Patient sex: M
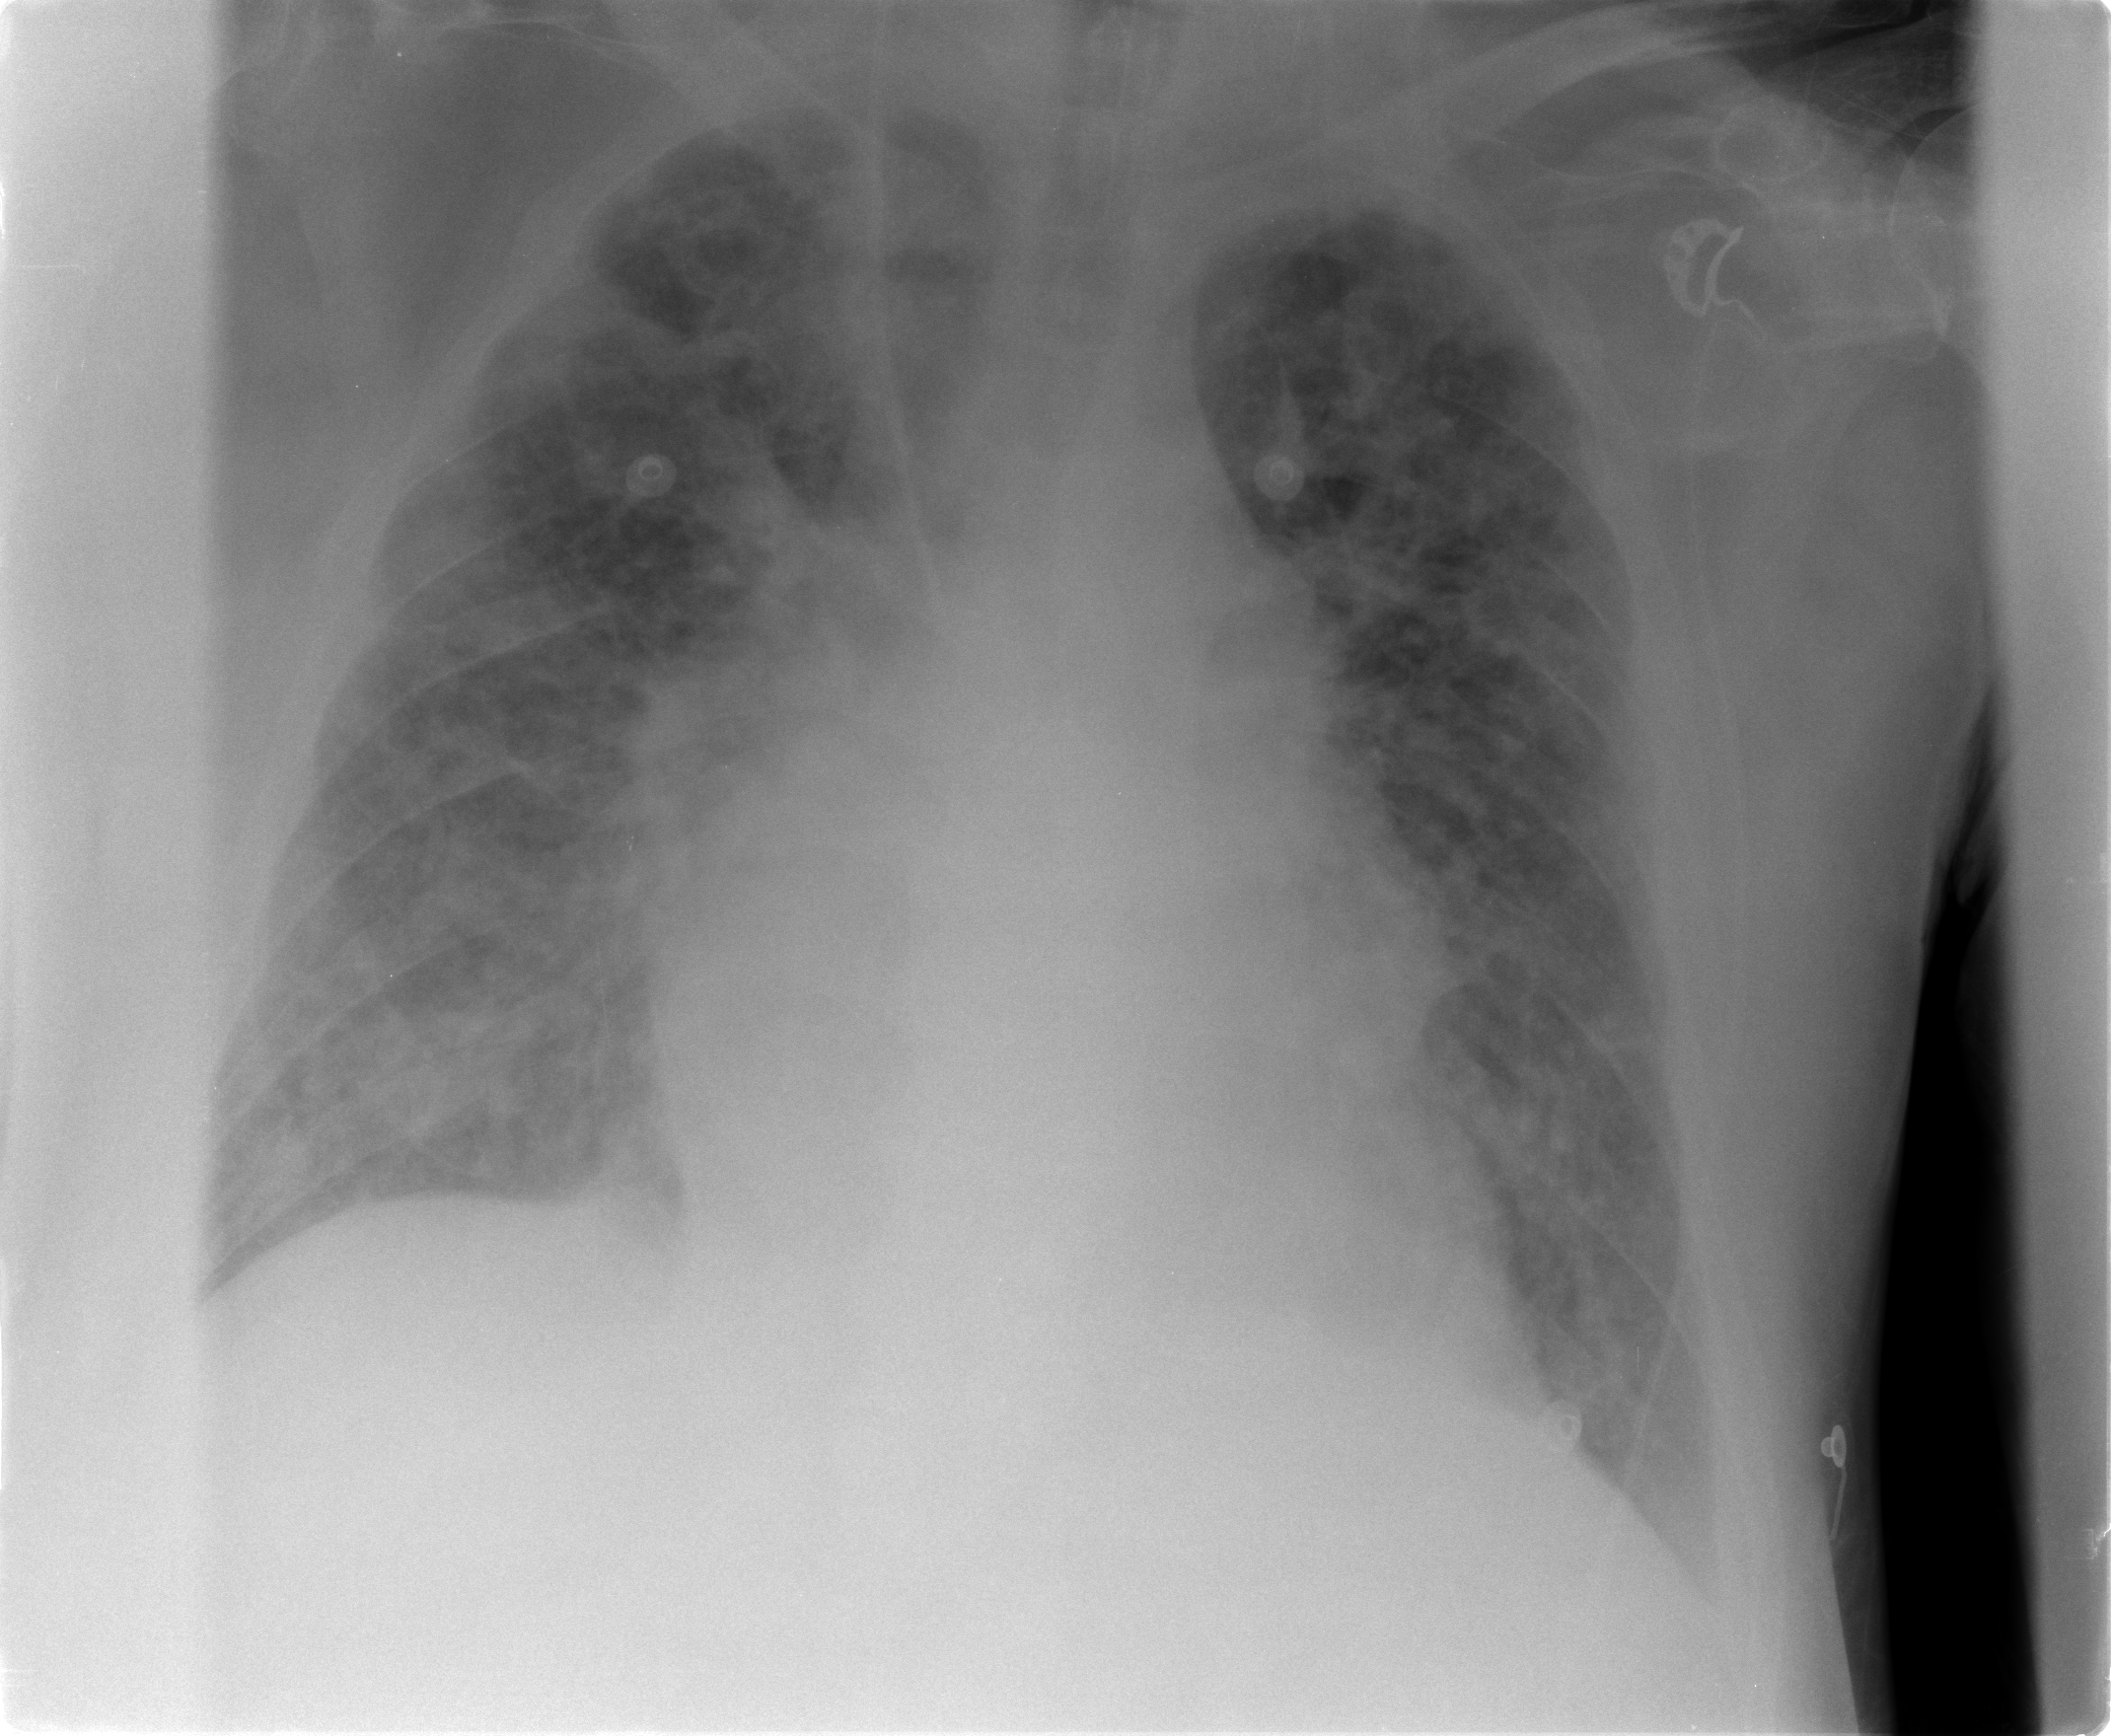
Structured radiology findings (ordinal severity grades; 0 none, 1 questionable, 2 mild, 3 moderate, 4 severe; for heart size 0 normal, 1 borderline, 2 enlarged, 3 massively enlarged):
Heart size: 2
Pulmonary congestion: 3
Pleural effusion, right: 3
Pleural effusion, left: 2
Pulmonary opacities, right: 2
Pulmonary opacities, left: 2
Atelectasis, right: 2
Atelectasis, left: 2